Question: I have created a new logarithmic graph using Highcharts.
But from time to time I have 0 values :( where there are no players in my game.
Q: How can i display 0 value on logarithmic chart? (note: log0 = infinite)
I have changed all values from 0 to 0.01, but now it appears when all values are 0.01
the graph looks like:

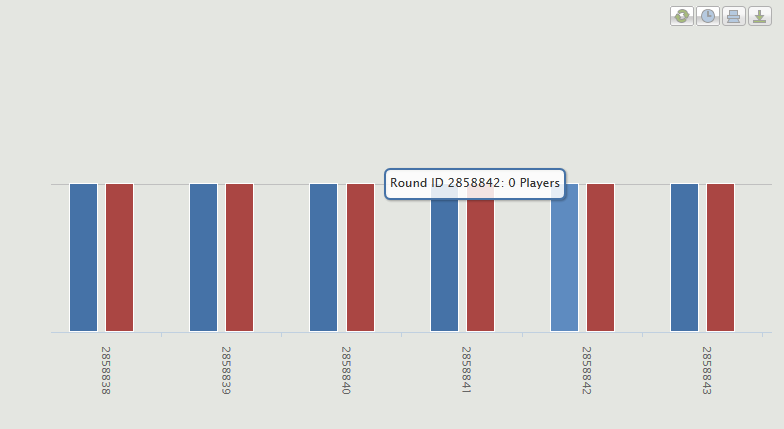
Answer: Change all of your 0 values to 'null'.